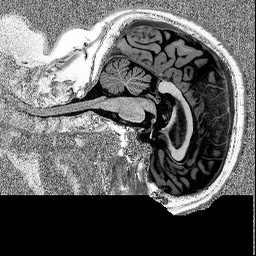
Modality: MP2RAGE
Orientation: sagittal
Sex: female